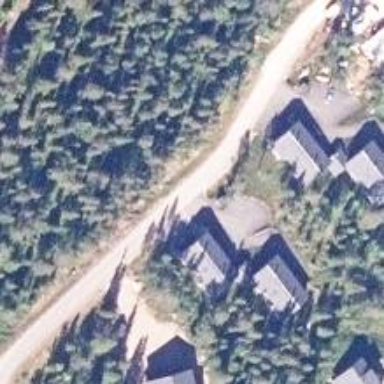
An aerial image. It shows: Paved residential road.